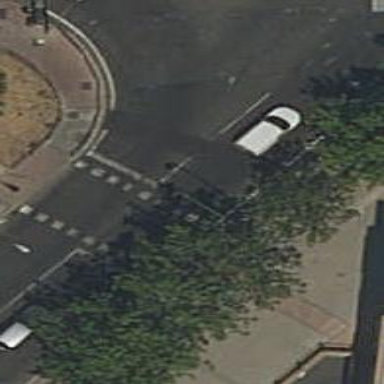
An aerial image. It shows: Road crossing with traffic signals.